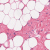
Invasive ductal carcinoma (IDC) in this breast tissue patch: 0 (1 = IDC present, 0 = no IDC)